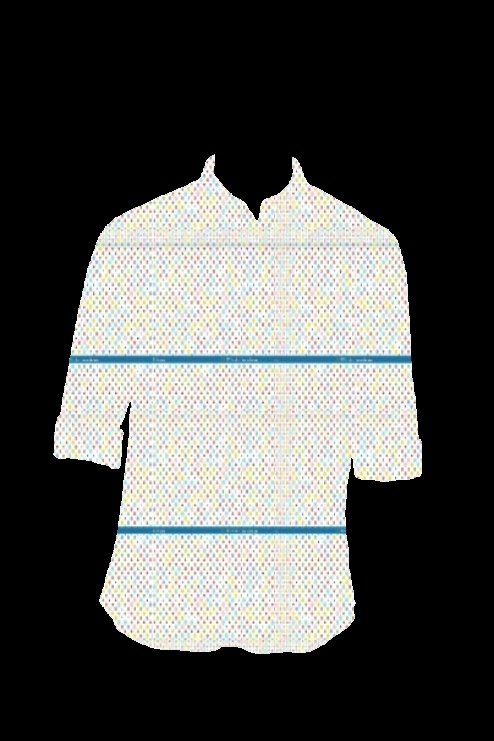
blue white button up tee